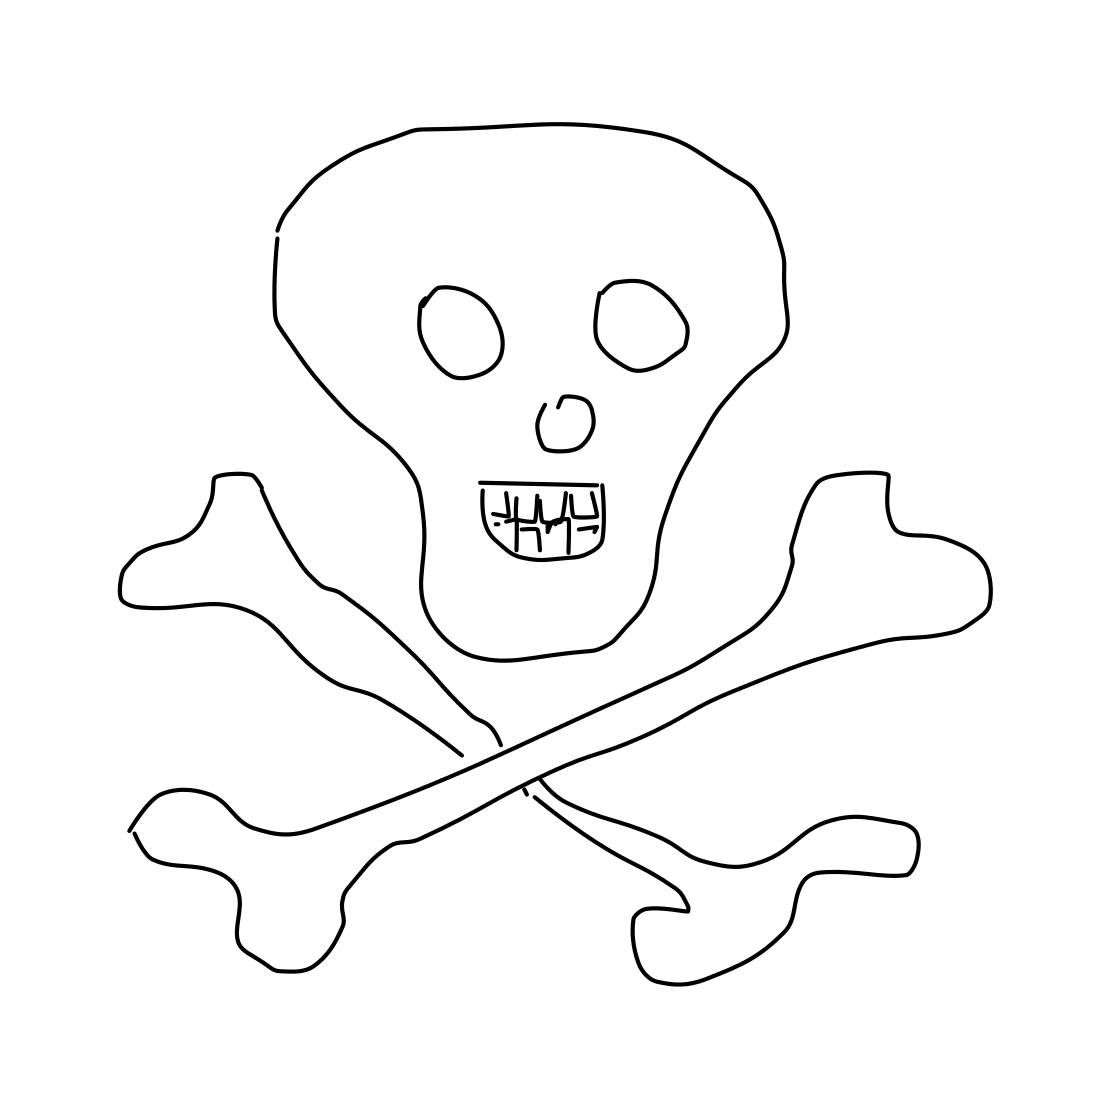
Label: skull